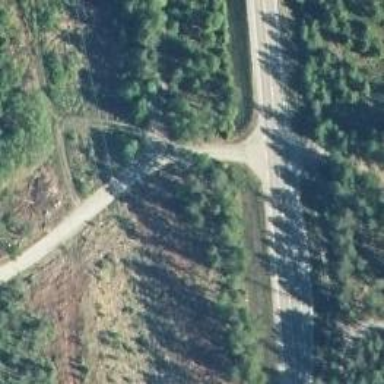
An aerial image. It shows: Unclassified road.